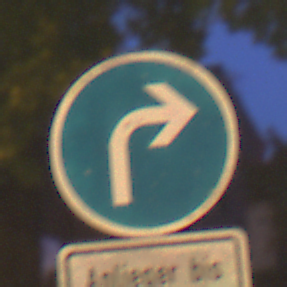
Verkehrszeichen: VorgeschriebeneFahrtrichtungRechts
Zusatzzeichen unten: SonstigeFahrzeugePersonengruppenFrei3
Umgebung: Outdoor, Urban
Tageszeit: Night
Wetter: Clear
Licht: Artificial
Jahreszeit: NotSpecified
Kontrast: HighContrast